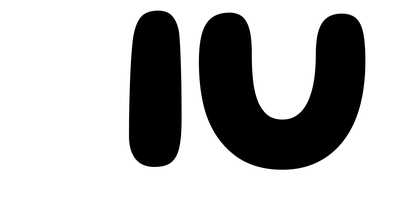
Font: Gluten_SemiBold